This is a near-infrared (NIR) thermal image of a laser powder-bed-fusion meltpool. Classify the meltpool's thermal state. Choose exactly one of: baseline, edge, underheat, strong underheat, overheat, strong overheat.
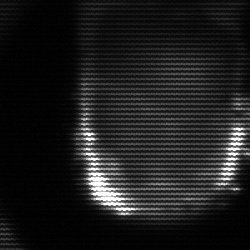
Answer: baseline